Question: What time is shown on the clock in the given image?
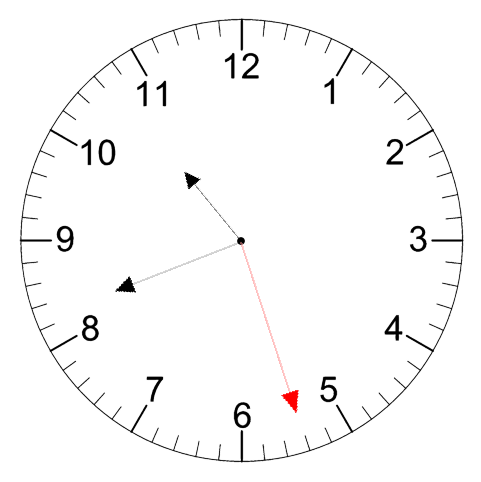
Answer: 10:41:27